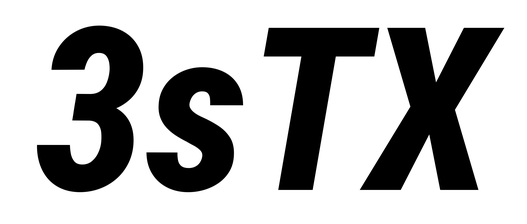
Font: Roboto-Italic_Condensed_ExtraBold_Italic